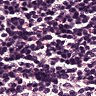
Metastatic tissue present: no